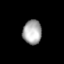
Tissue: lung
Cell type: Epithelial cells
Senescence score: 0.2064
Nuclear area (px): 444
Mean DAPI intensity: 170.624